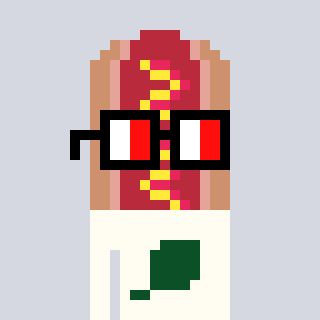
a pixel art character with square glasses with black frames and red eyes, a hotdog-shaped head and a grayscale-colored body on a cool background